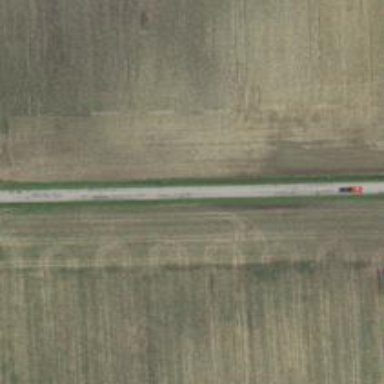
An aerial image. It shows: Unclassified road.